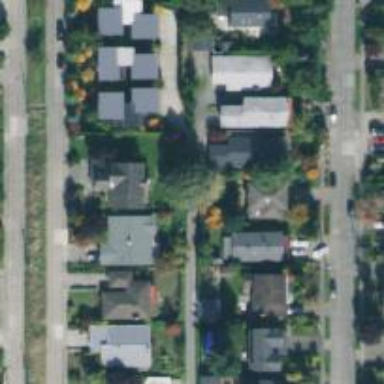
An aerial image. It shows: Alley classified as service road.